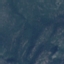
Land use / land cover class: HerbaceousVegetation